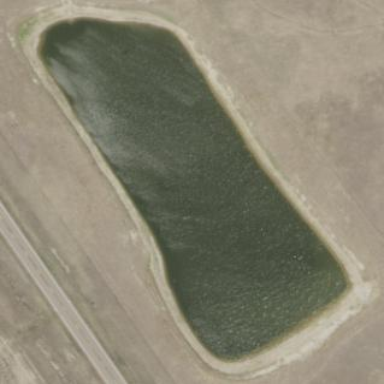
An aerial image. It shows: Reservoir area.